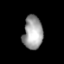
Tissue: lung
Cell type: Epithelial cells
Senescence score: 0.2029
Nuclear area (px): 637
Mean DAPI intensity: 159.653